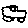
Label: car